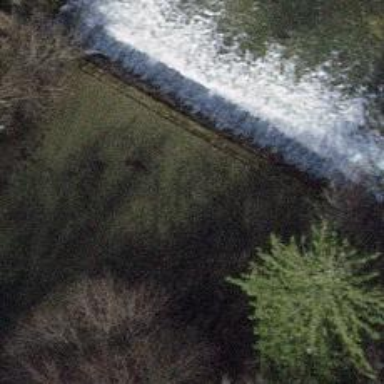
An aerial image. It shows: Weir in waterway.